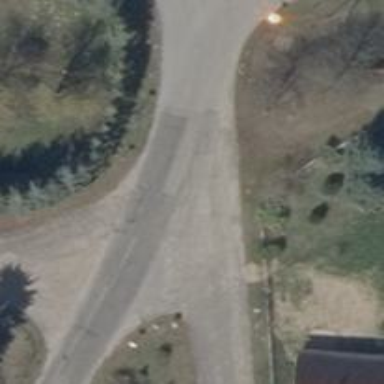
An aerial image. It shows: Asphalt road classified as tertiary.